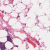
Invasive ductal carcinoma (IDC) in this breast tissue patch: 1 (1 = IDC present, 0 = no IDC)